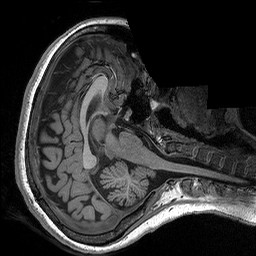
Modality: T1w
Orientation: axial
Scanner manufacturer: siemens
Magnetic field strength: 3 T
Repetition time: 2.3 s
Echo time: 0.00298 s